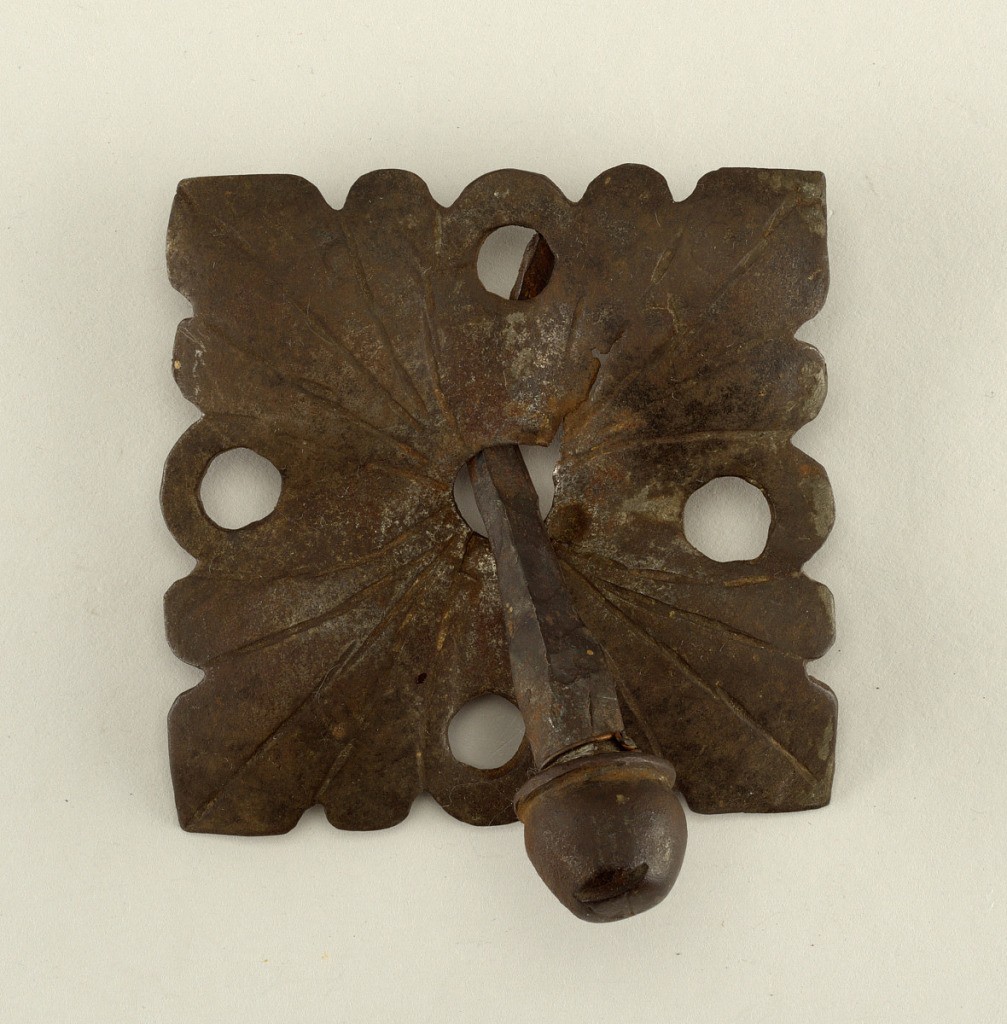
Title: Decorative door boss and nail
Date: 17th century
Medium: Wrought iron
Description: Square type, pierced and embossed with wrought lines. Quadrant leaf design based on old examples. Round, collared nail head on square shank.